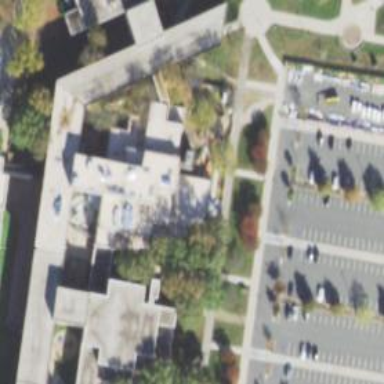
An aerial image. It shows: College building.